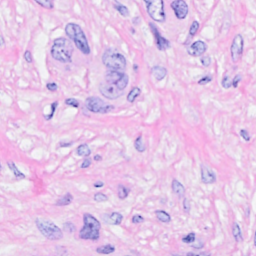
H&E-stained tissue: Breast